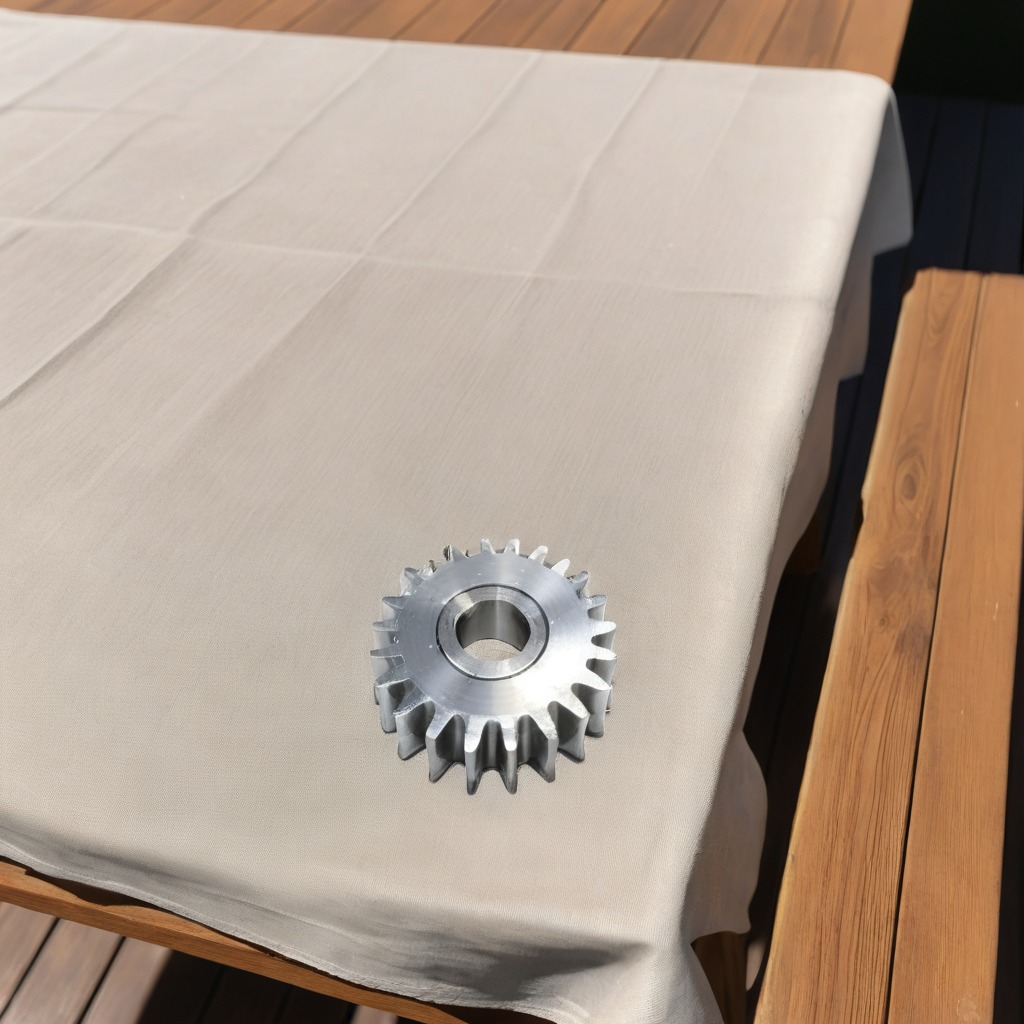
A steel gear with teeth is lying on the wooden table in the outdoor workshop.